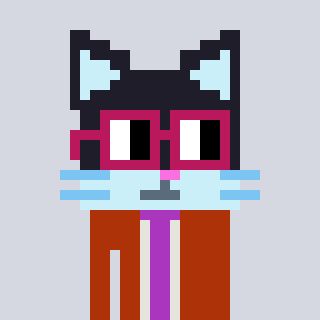
a pixel art character with square dark red glasses, a cat-shaped head and a hotbrown-colored body on a cool background